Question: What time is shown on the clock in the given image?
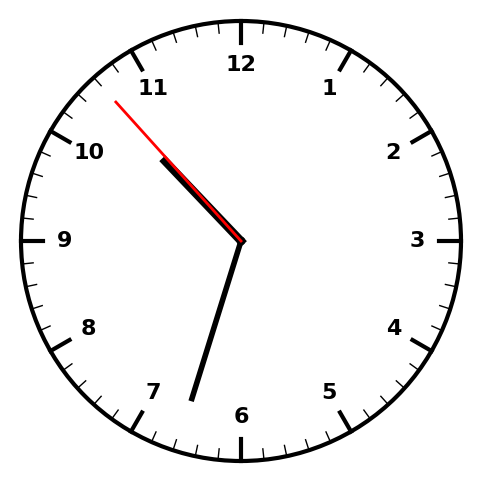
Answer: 10:32:53